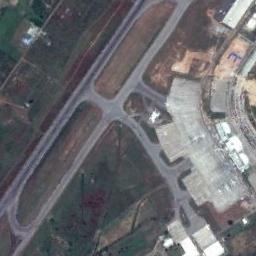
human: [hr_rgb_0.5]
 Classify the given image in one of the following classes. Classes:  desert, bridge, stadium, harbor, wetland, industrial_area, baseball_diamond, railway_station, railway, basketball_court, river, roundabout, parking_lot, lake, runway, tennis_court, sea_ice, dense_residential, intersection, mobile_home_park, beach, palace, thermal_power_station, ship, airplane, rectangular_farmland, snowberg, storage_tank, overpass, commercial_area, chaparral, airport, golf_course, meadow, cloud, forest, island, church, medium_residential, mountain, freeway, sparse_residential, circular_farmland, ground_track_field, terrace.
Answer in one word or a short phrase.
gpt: airport